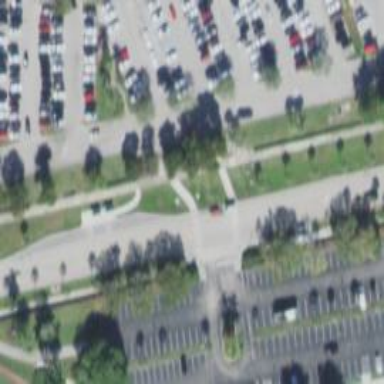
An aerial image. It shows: Asphalt footway with uncontrolled zebra crossing.